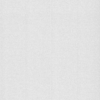
Label: dusty